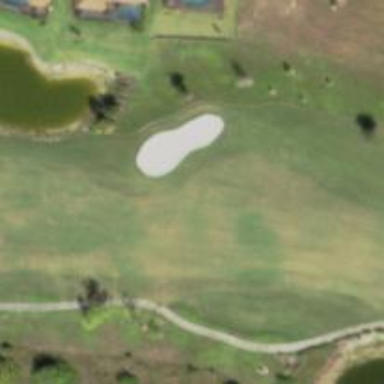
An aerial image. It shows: Golf hole.